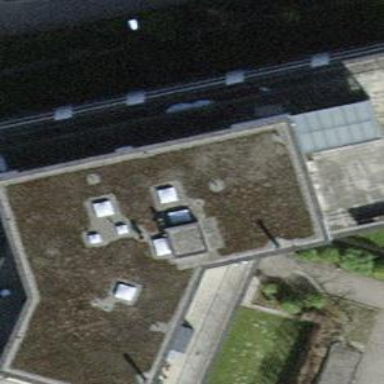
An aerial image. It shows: Flat roofed apartment building.